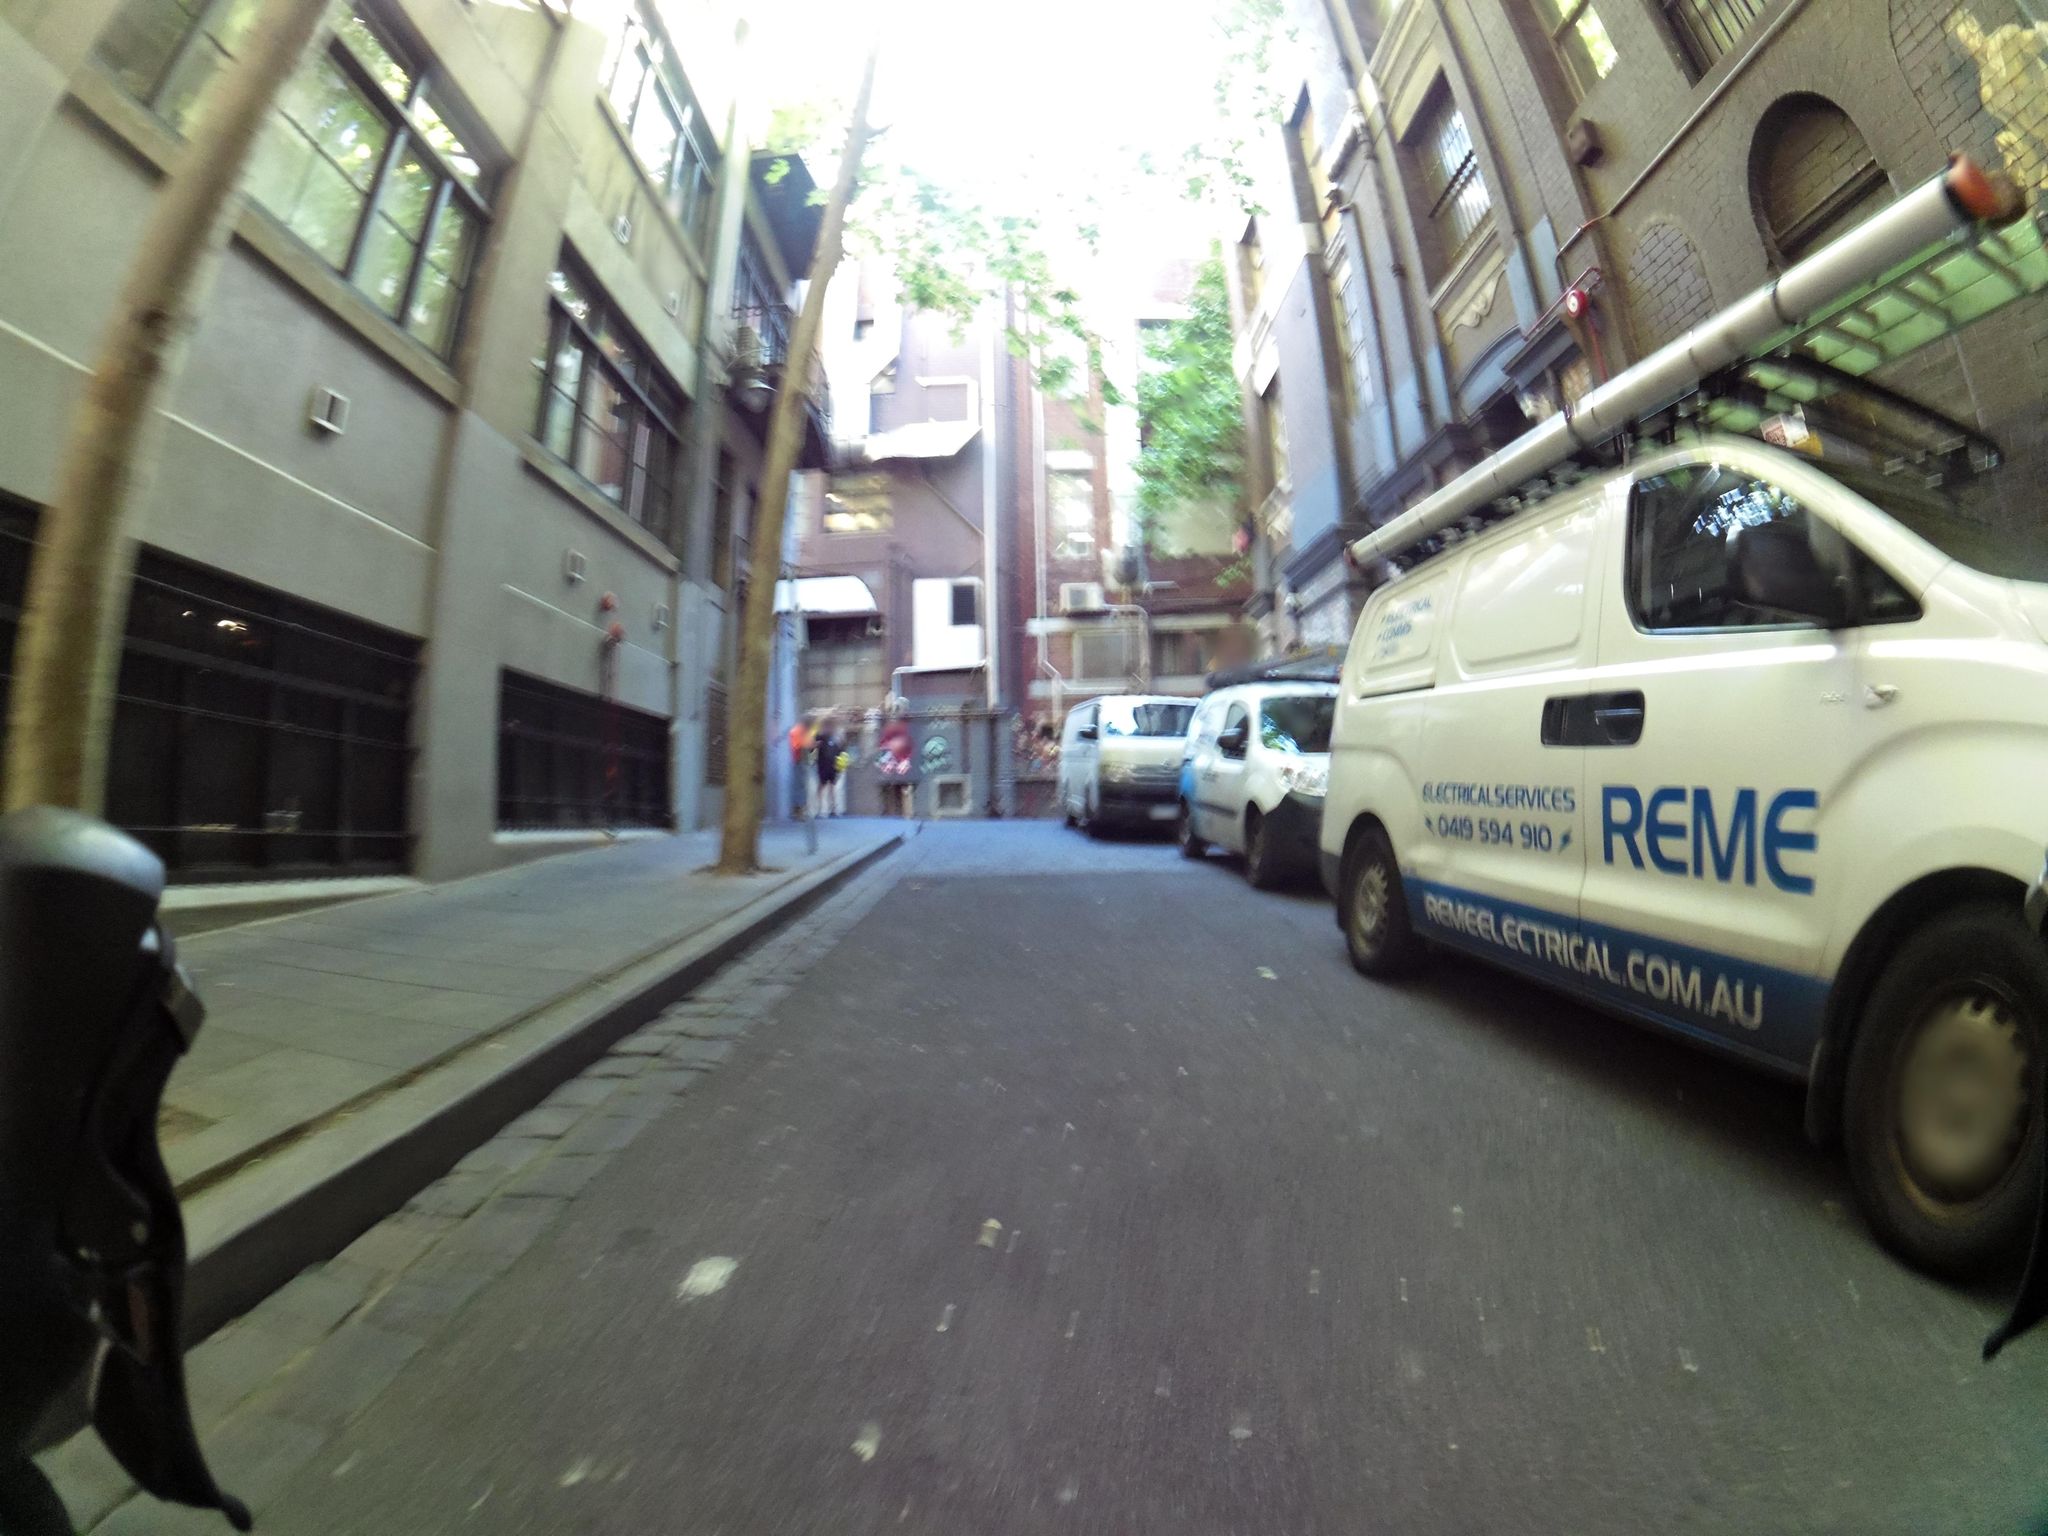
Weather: clear
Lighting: day
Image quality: good
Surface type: walking surface
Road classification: footway, corridor, service
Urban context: urban centre
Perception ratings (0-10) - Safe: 6.11, Lively: 5.35, Beautiful: 4.02, Boring: 3.98, Depressing: 3.53, Wealthy: 7.44